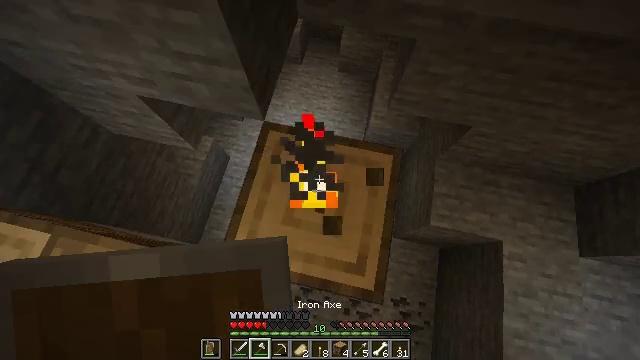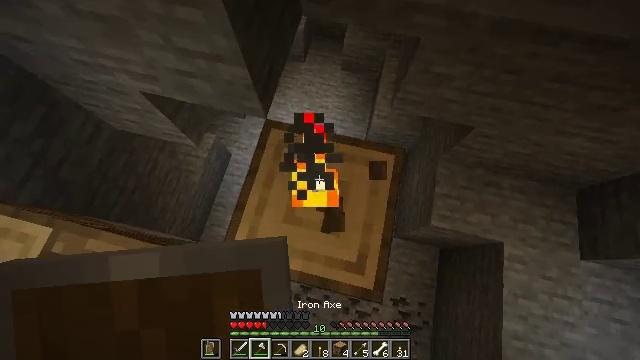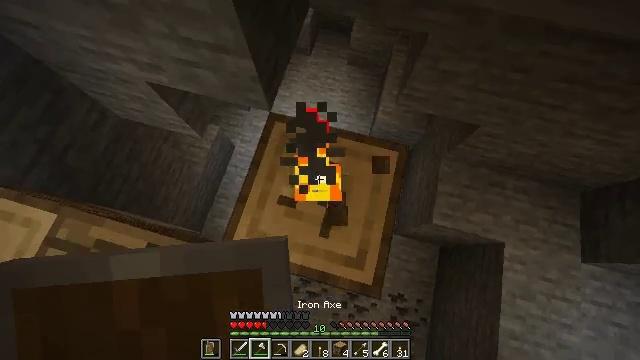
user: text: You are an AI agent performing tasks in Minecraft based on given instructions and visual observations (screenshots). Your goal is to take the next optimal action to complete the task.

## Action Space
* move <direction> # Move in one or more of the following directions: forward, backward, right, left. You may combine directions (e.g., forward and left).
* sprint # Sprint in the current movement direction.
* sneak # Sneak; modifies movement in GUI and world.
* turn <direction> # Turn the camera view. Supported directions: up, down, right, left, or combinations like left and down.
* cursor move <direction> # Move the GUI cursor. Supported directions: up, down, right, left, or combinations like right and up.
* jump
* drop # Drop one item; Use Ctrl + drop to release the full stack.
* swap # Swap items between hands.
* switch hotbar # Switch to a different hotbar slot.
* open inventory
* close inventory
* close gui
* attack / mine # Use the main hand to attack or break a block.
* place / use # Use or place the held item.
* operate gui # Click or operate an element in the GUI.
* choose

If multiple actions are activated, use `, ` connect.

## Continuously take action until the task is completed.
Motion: motion action
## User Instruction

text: Attack the torch to pick it up.
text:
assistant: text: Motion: attack / mine
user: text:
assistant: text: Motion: turn left and down, attack / mine
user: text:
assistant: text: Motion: attack / mine